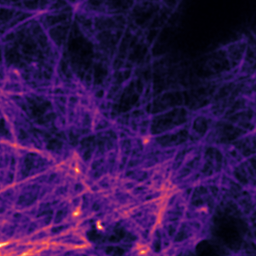
Label: Super-resolution F-actin image